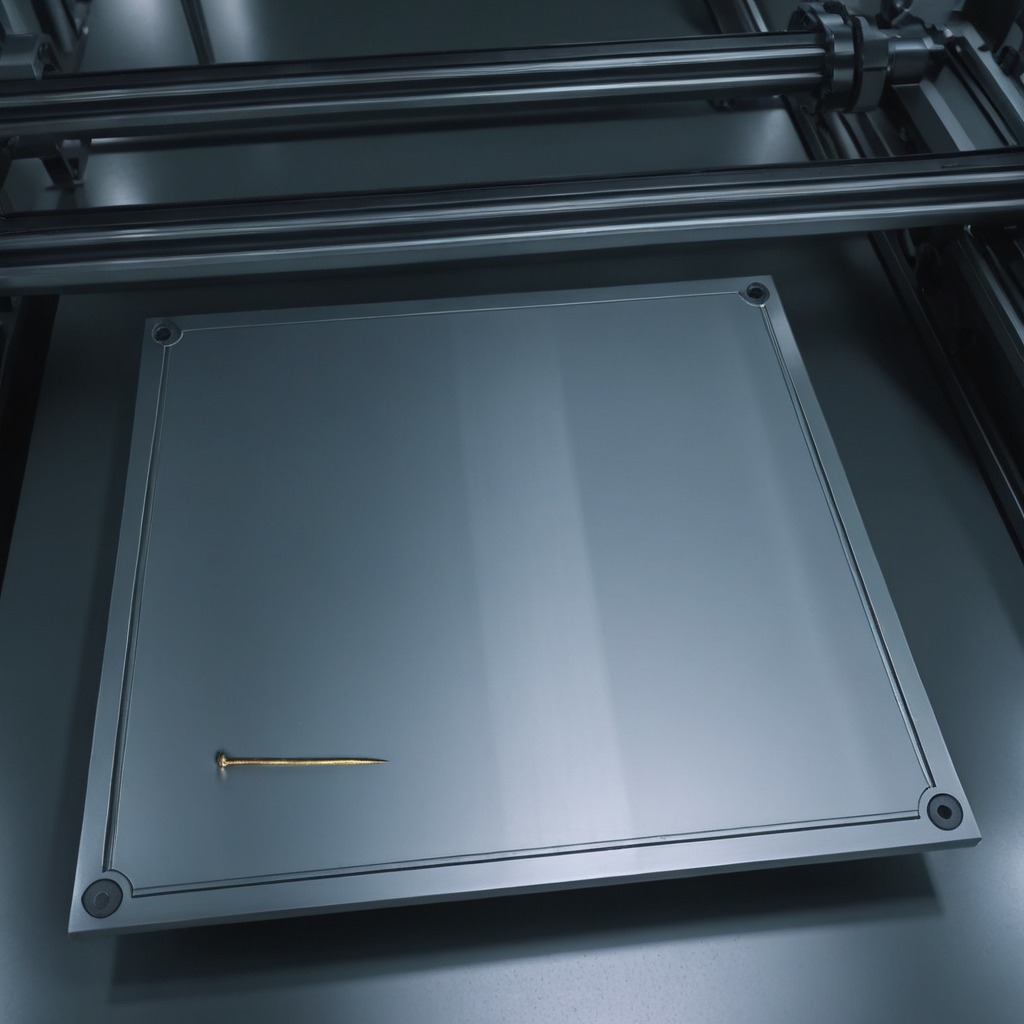
A metal nail is lying on a metal table in a machine shop under fluorescent lights.